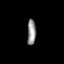
Tissue: skin
Cell type: Epithelial cells
Senescence score: 0.7733
Nuclear area (px): 213
Mean DAPI intensity: 148.648